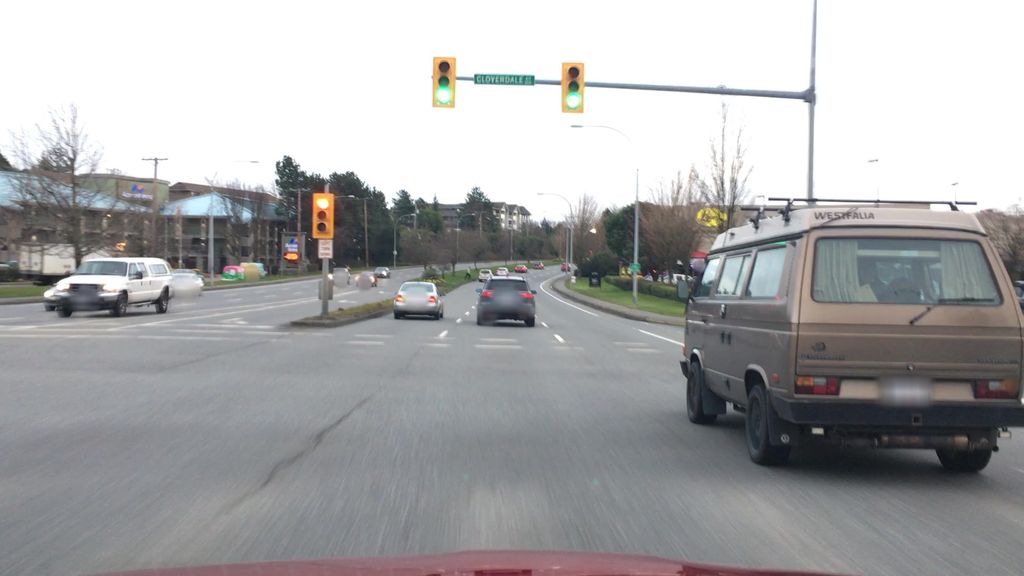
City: victoria